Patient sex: M
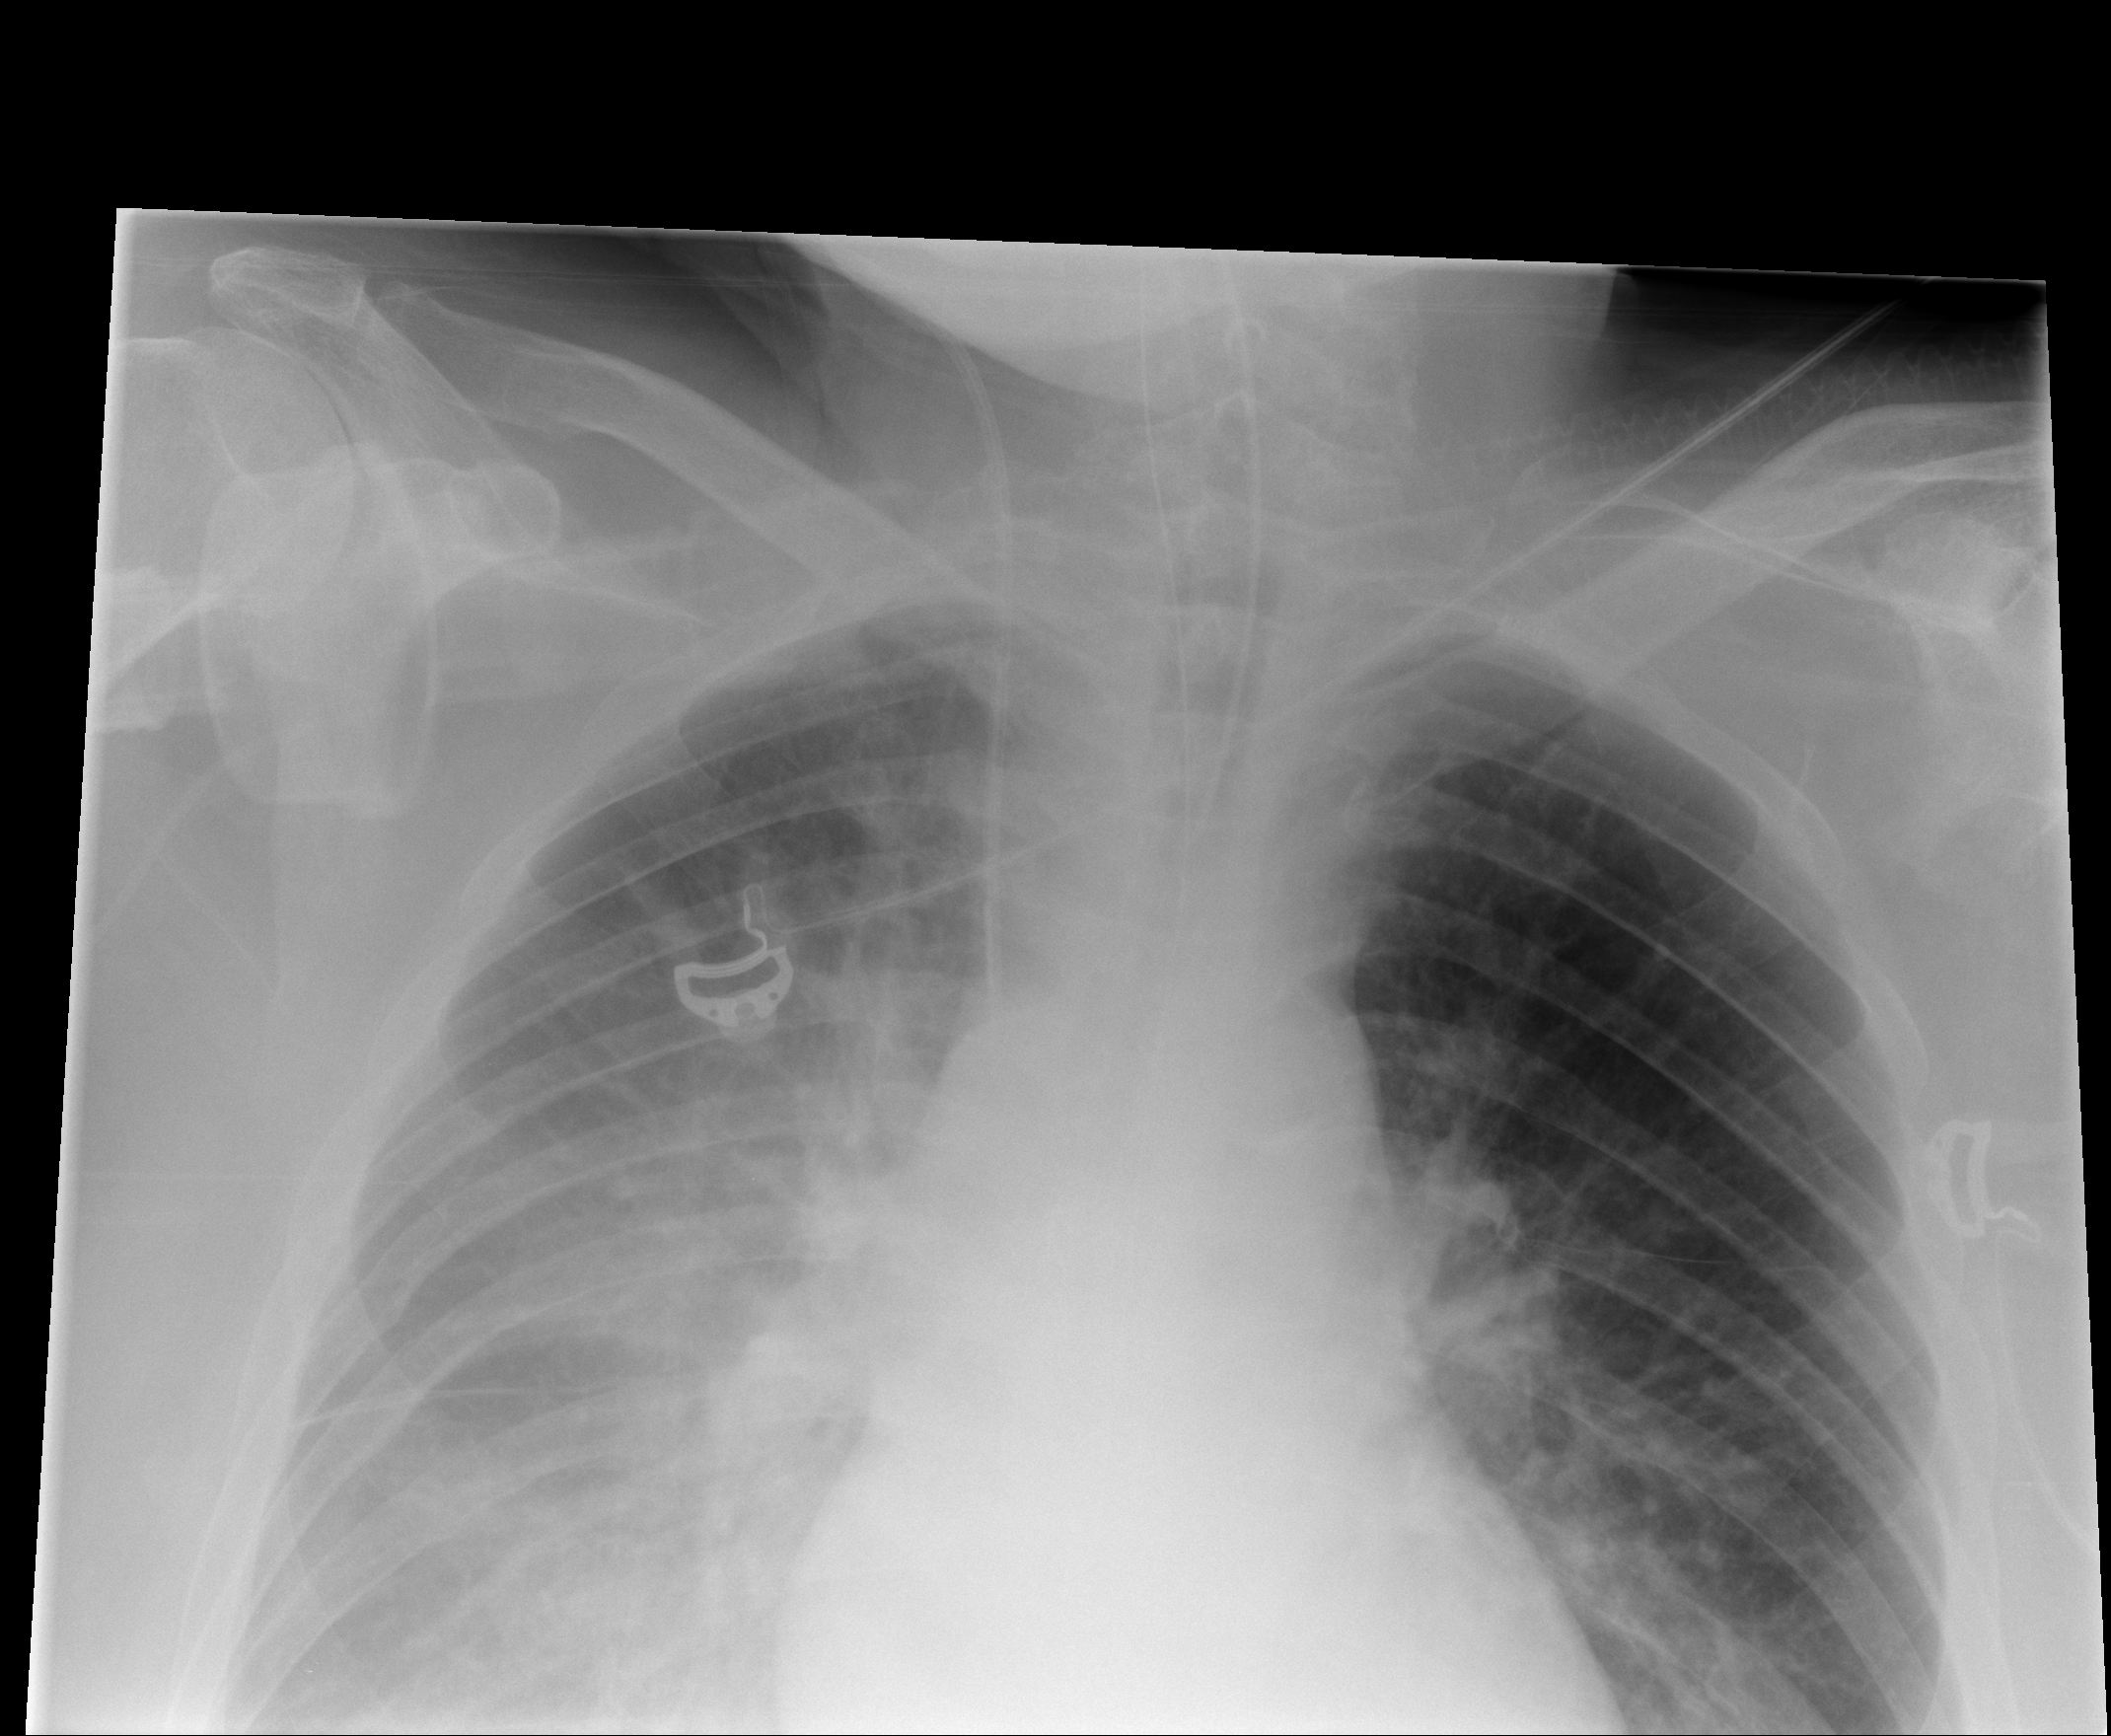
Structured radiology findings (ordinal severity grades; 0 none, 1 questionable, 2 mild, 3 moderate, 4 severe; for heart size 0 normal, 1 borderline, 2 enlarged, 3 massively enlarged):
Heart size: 2
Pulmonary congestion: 2
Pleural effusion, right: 3
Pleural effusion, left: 0
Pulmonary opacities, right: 0
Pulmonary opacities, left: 0
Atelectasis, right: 2
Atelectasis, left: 0